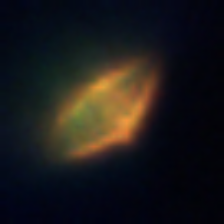
Taxon: Gyrodinium
Group: Dinoflagellates